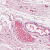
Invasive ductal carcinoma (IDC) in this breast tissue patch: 0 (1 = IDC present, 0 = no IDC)